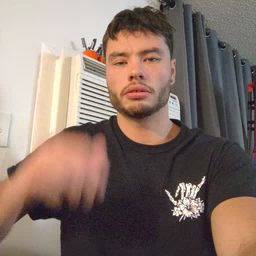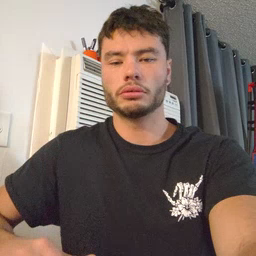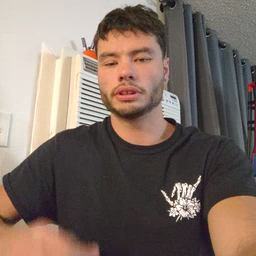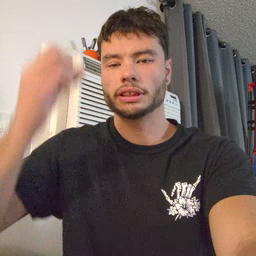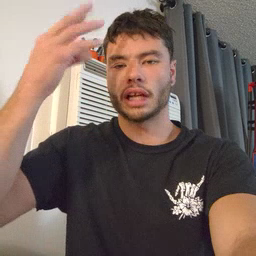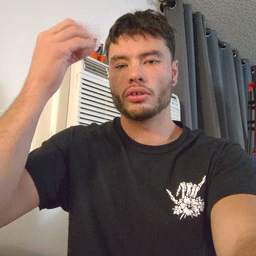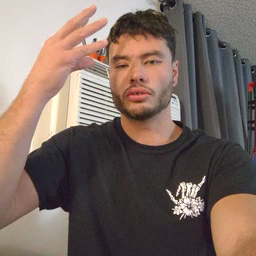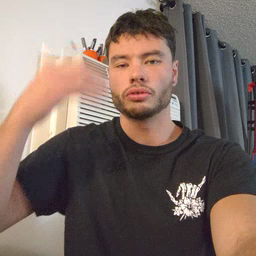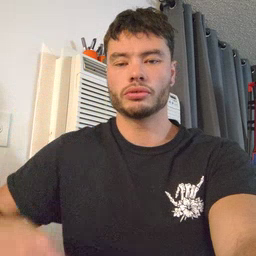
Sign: shower